Question: What is <URL> Error For?
I repaired my Vs but this did not solve it.

My OS : Windows 7 64 bit home edition.
Visual studio 2010 Ultimate.
Does My question need more information?
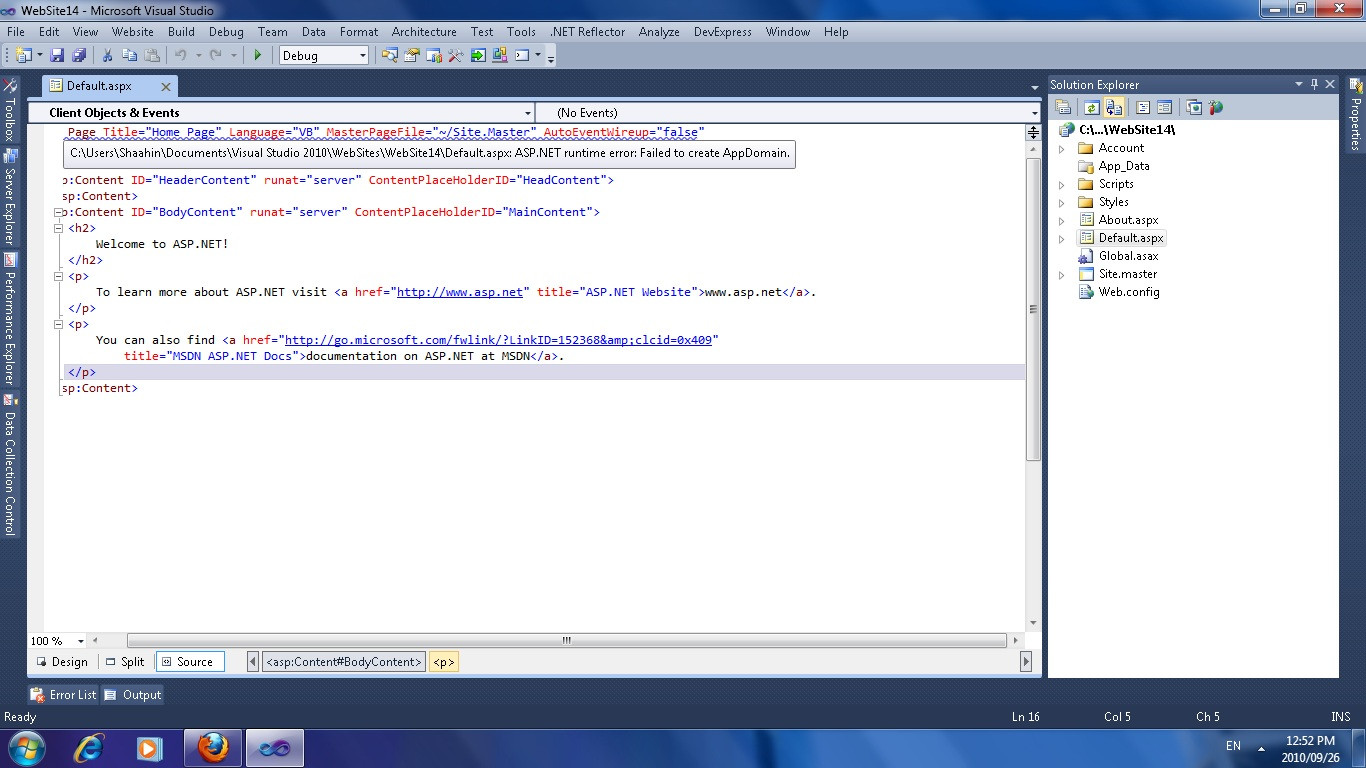
Answer: Quite late but still hope this will be useful for somebody:
I got into the same nightmare these days and none of the found solutions worked for me. I tried this link <URL> and the 'Capsol' command was not found by the VS Command Line, and renaming the files didn't work either.
So, today I decided to simply delete (backup first!) the folder 'v2.0.50727' located into '#:\Documents and Settings\{user}\Application Data\Microsoft\CLR Security Config' and Voila! VS is debugging again.